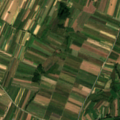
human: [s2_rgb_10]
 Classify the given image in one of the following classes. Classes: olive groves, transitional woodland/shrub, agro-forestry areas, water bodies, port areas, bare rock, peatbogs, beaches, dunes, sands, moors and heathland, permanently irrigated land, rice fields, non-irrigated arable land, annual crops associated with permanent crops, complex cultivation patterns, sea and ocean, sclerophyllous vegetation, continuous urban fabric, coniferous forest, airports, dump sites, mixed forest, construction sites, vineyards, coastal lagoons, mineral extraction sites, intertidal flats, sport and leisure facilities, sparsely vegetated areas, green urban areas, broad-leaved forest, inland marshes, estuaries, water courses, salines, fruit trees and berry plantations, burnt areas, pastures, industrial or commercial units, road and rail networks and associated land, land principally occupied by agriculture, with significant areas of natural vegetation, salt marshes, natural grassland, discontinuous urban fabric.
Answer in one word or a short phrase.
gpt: non-irrigated arable land, complex cultivation patterns, land principally occupied by agriculture, with significant areas of natural vegetation